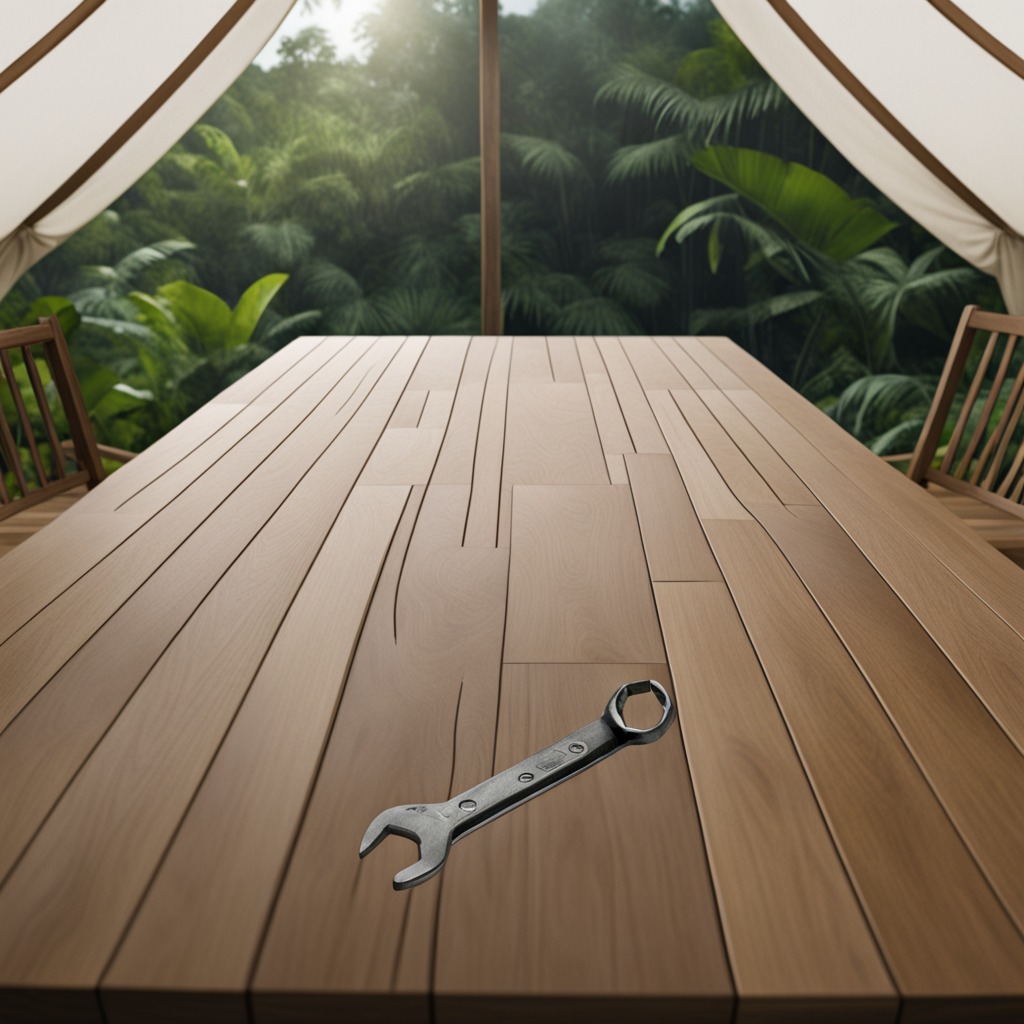
A wrench lies on the wooden table in the jungle field workshop tent.